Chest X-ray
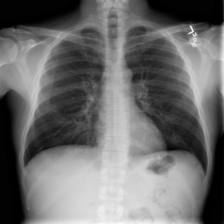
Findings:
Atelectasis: negative
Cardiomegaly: negative
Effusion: negative
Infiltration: negative
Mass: negative
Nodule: negative
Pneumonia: negative
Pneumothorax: negative
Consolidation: negative
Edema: negative
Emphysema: negative
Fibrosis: negative
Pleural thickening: negative
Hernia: negative